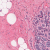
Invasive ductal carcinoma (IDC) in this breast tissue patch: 0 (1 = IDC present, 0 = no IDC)